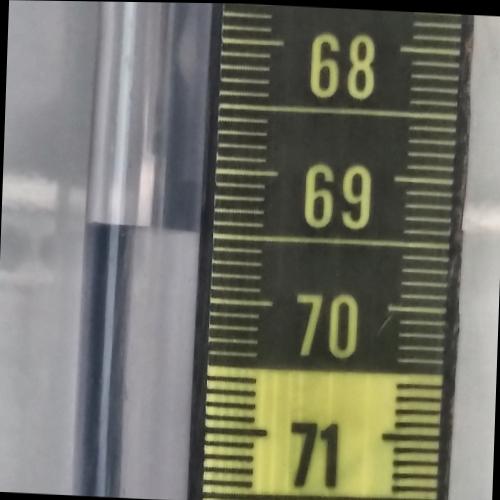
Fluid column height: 69.5 cm